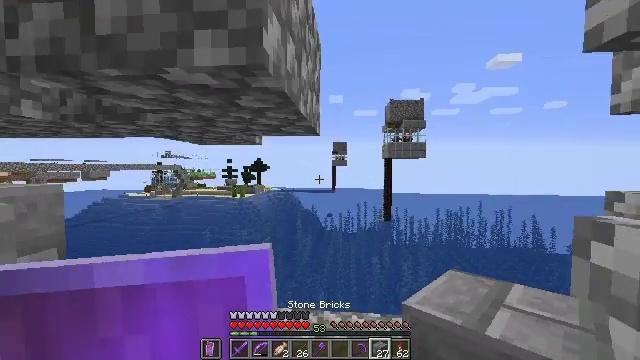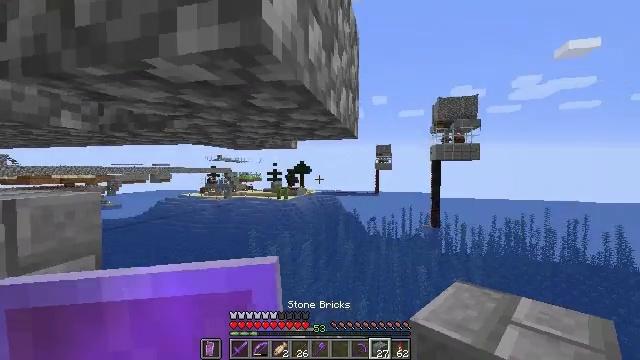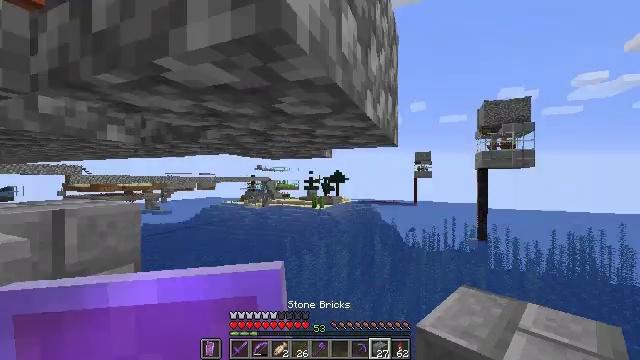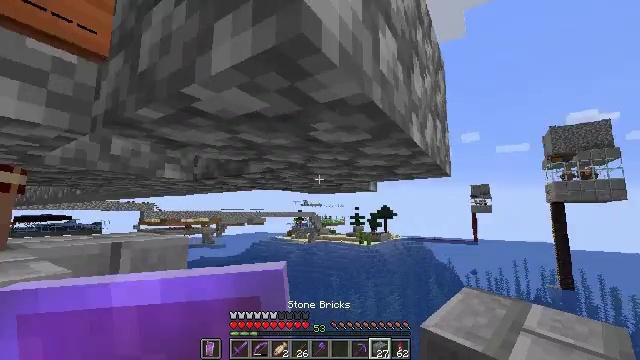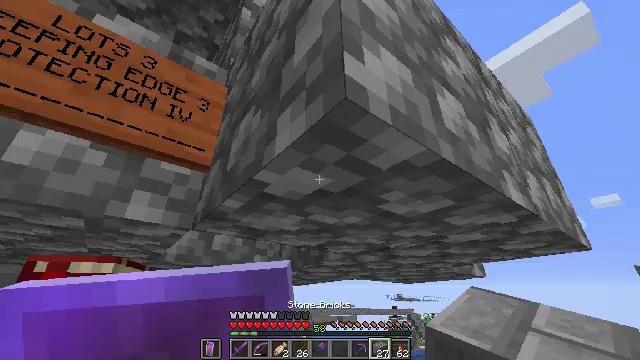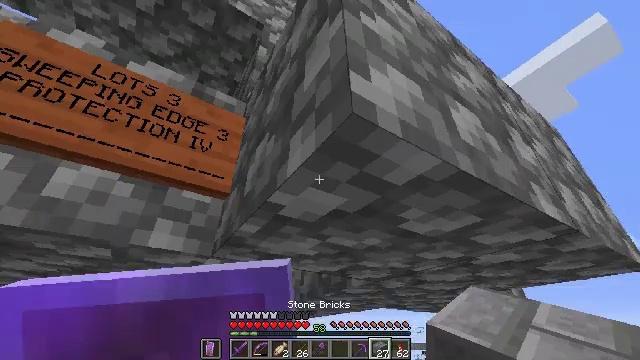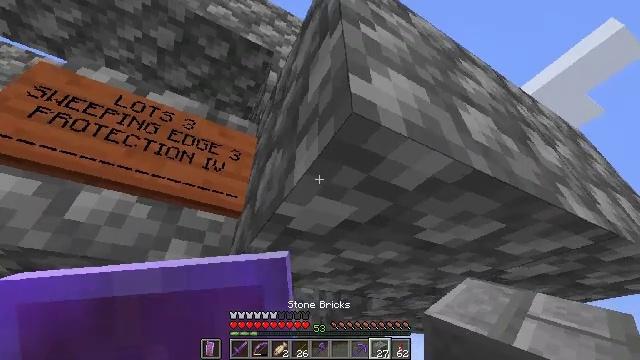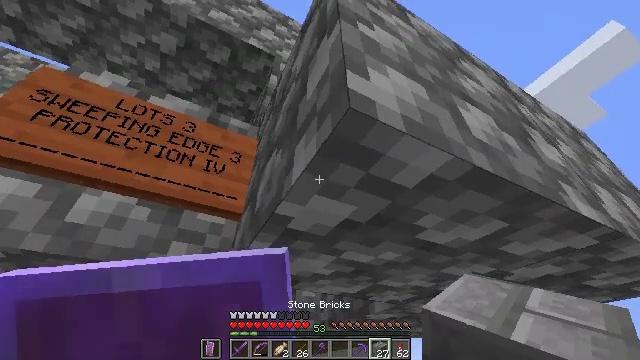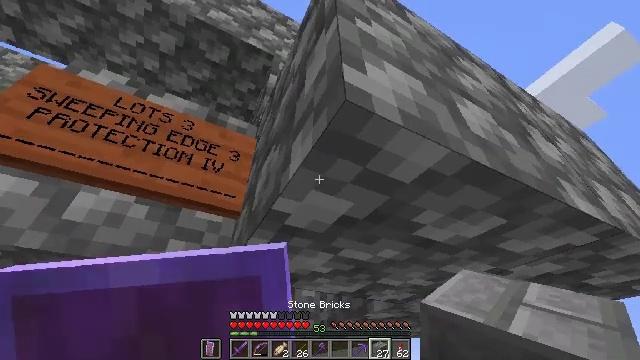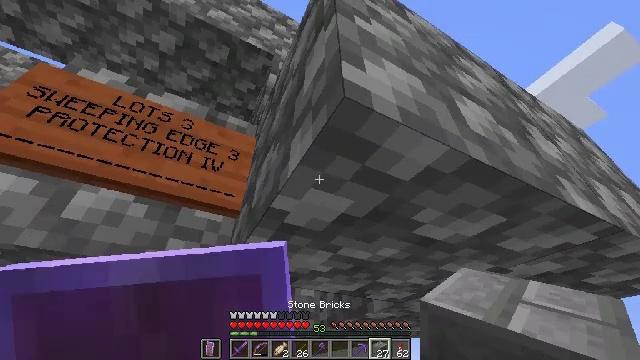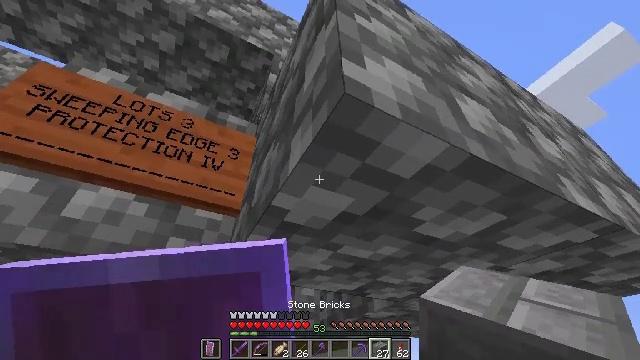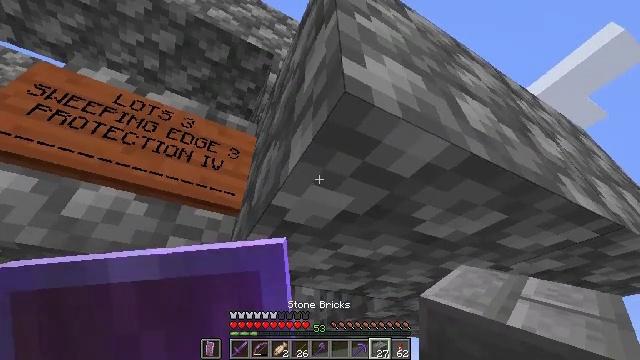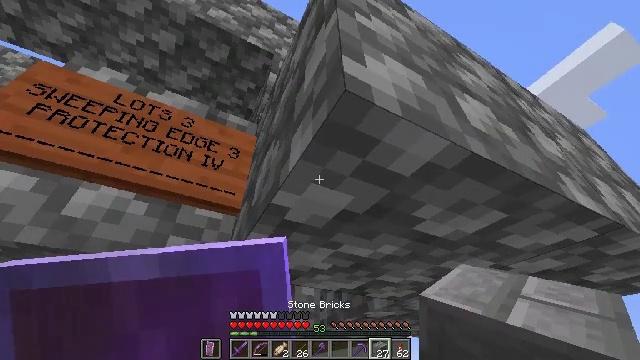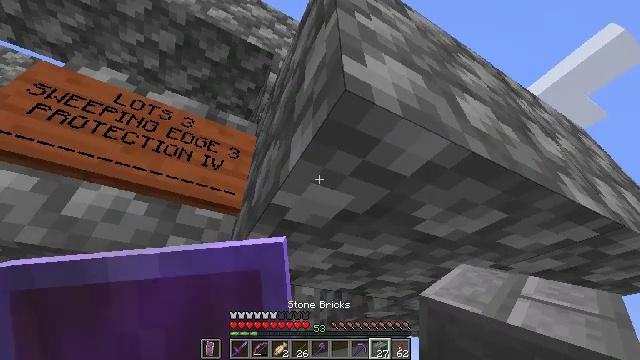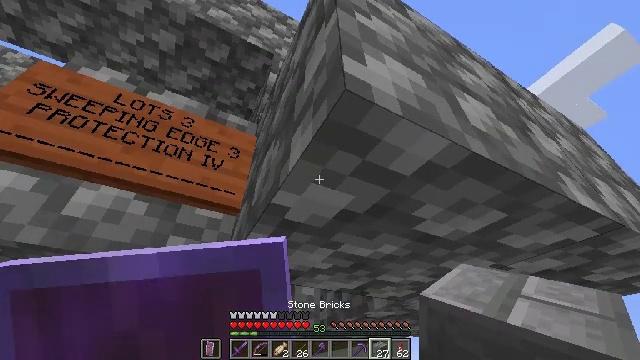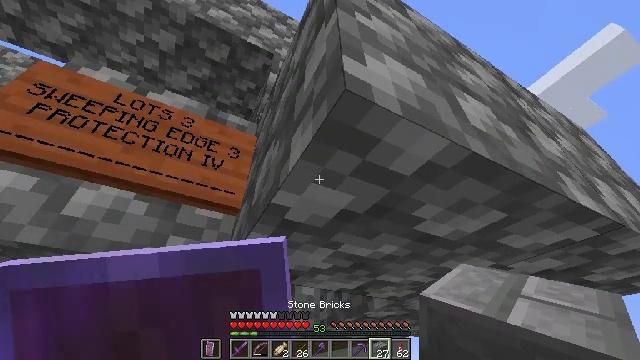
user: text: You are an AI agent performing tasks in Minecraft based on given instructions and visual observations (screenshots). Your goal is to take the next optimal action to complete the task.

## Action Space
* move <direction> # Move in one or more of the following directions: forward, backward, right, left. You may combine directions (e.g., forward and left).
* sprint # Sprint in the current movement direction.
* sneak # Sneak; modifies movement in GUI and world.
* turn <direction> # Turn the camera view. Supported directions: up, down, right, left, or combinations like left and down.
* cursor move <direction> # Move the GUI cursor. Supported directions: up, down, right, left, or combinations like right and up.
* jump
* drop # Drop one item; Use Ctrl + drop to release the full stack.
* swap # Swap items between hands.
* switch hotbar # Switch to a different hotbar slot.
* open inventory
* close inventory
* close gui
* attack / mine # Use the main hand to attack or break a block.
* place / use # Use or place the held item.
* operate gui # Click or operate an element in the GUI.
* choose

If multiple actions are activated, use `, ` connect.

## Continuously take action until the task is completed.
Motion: motion action
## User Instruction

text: Gather materials such as cobblestone.
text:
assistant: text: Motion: move forward, turn left
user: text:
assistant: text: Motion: move forward, turn left and up
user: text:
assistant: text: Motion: turn left and up
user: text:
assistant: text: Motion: turn left and up
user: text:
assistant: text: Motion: turn left and up
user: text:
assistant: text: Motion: turn left and up
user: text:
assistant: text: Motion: no_op
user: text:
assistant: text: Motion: no_op
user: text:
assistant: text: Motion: no_op
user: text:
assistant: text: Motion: no_op
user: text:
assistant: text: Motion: no_op
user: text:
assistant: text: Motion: no_op
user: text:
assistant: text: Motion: no_op
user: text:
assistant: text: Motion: no_op
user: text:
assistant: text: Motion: no_op
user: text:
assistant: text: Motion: no_op
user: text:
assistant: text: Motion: no_op
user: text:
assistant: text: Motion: no_op
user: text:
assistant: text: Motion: no_op
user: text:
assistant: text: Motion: no_op
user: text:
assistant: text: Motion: no_op
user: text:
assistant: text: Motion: no_op
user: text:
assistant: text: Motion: no_op
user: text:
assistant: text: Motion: no_op
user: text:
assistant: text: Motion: no_op
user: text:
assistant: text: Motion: no_op
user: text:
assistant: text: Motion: no_op
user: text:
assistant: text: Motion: no_op
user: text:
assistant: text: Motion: no_op
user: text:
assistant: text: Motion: no_op